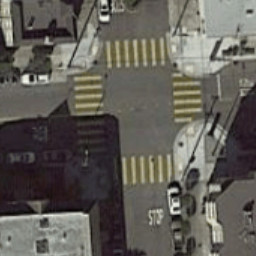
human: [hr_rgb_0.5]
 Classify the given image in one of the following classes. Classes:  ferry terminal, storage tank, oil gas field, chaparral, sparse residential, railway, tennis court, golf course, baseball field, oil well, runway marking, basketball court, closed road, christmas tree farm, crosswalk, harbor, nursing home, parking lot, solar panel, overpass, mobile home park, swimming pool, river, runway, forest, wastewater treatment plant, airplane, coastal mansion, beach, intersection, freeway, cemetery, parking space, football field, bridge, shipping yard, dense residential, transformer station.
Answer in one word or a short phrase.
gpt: crosswalk